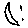
Label: moon